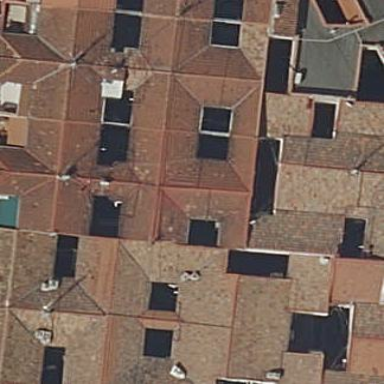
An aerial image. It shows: Residential building.